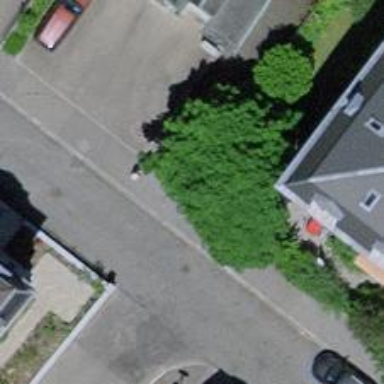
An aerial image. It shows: Post box is visible.